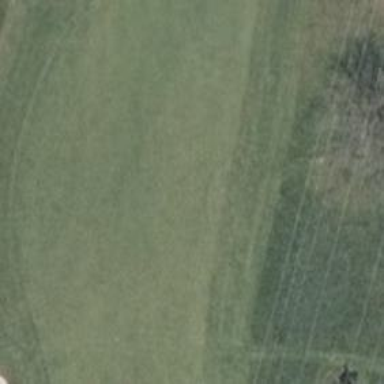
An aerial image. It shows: Golf hole.